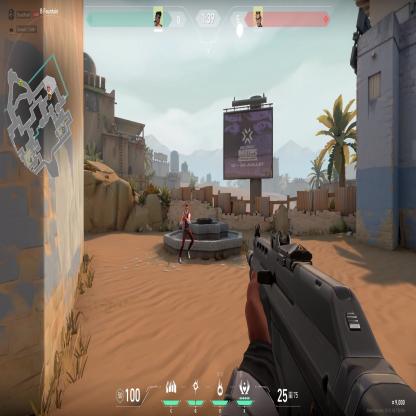
Label: enemy